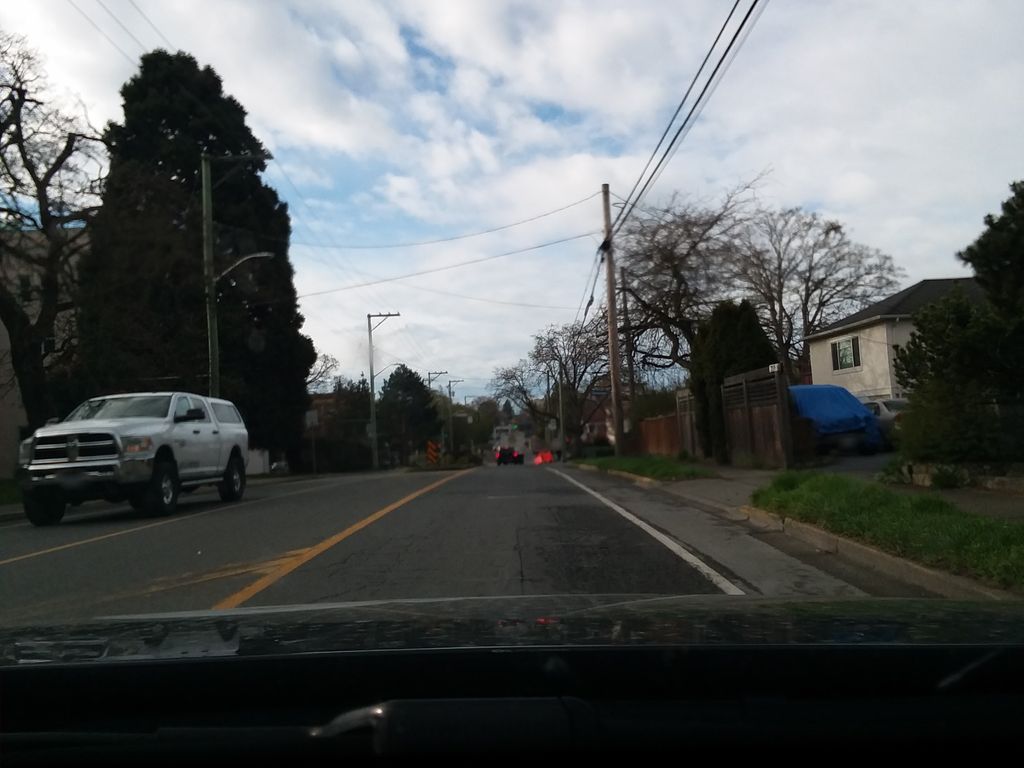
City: victoria